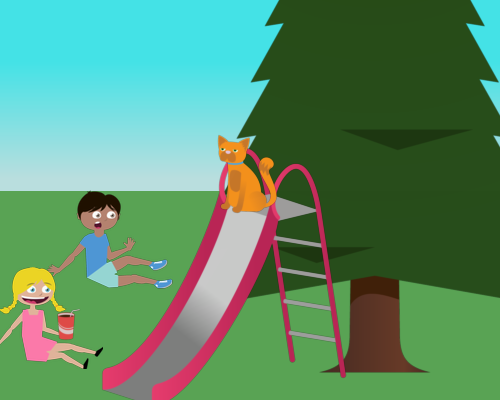
A tall pine tree is positioned on the far right, mostly out of view, with just the bottom four points visible. There's a sliding board curving down, and an orange cat is perched on top, looking left as if ready to slide. In the left corner, a boy is sitting and facing right, while a girl next to him has a happy expression, and she has a small soda next to her hip.